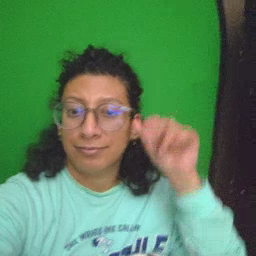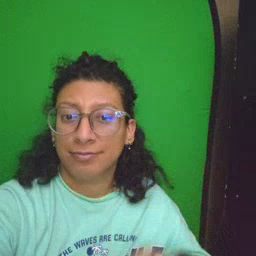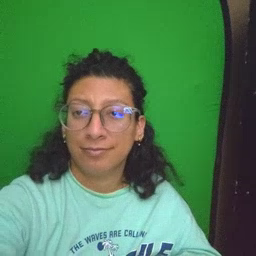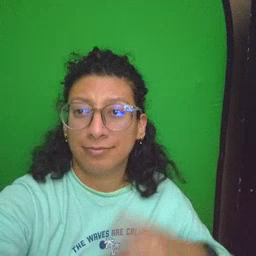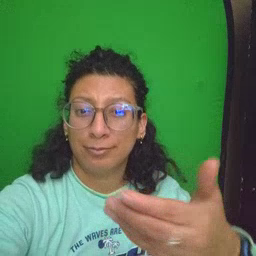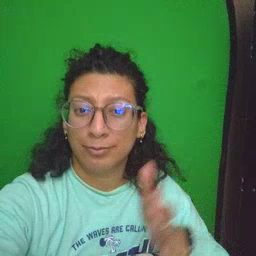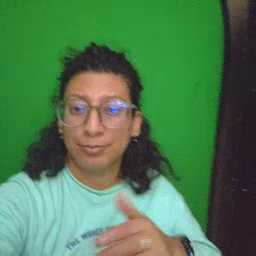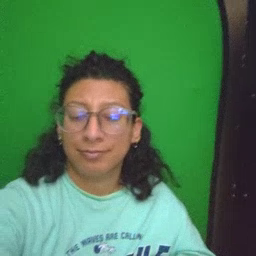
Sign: room